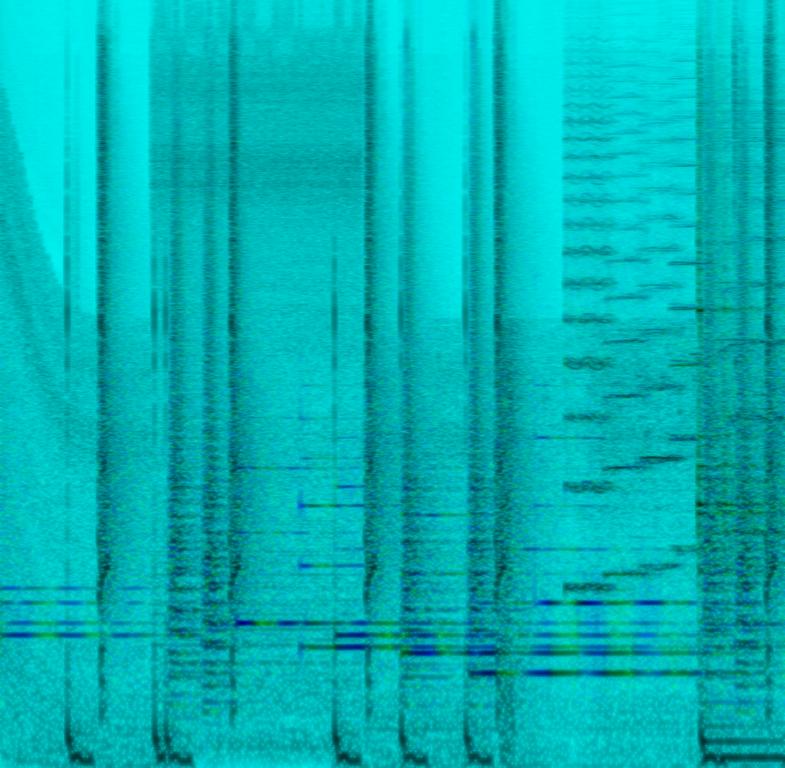
This song is an instrumental. The tempo is slow with melodic violin, punchy bass lines, slick drumming, cymbal ride,vibrant trumpet, table turner and sounds in the background like thudding, clashing, glass shattering and crashing . It is soft, mellow, soothing and ambient.This music is contemporary Soul.